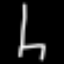
Label: chair